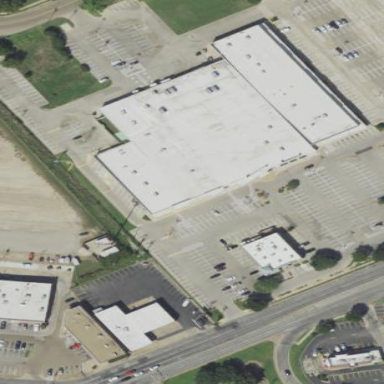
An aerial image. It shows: Retail building.